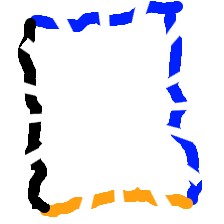
Shape: rectangle